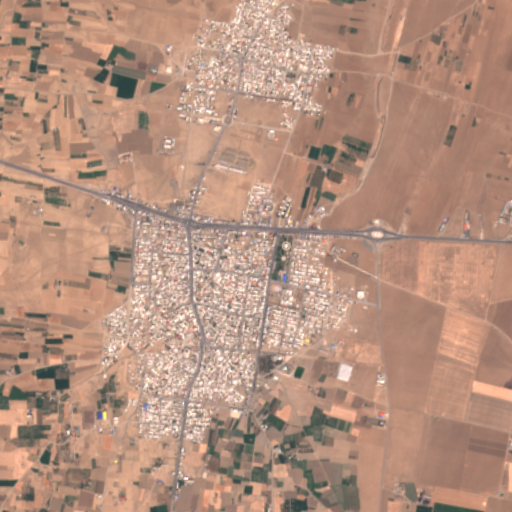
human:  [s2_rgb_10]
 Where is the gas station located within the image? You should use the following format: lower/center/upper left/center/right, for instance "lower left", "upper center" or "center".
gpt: The gas station is located in the center left of the image.
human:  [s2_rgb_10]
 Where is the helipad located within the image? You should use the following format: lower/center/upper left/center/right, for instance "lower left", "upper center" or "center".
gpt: The helipad is located in the center of the image.
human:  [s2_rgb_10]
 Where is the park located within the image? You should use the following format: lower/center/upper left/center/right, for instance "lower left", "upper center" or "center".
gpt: The park is located in the lower center of the image.
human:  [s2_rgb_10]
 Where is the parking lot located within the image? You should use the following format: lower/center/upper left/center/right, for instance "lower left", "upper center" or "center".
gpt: The parking lot is located in the center of the image.
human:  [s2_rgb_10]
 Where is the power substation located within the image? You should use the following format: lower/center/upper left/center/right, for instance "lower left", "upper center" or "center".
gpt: The power substation is located in the center left of the image.
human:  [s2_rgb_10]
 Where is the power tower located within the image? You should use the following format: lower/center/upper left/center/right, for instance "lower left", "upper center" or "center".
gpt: The power tower is located in the left of the image.
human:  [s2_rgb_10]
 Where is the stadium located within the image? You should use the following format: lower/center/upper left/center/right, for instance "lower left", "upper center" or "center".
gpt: The stadium is located in the lower left of the image.
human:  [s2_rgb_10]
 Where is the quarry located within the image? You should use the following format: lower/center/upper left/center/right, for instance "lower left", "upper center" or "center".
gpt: There is no quarry in the image.